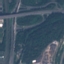
Land use / land cover class: Highway